Question: I have this part of code:
'''
<% current_user.meta_accounts.each do |meta_account| %>
<%= content_tag(:li, link_to(meta_account.name, 'javascript:void(0)')) %>
<% end %>
'''
So, I want Rails to show all my 'MetaAccount's in list, but I get this:
'''
<li><a href="javascript:void(0)">Wallet</a></li>
<li><a href="javascript:void(0)">Credit card</a></li>
<li><a href="javascript:void(0)">Debit card</a></li>
<li><a href="javascript:void(0)">Debts</a></li>
<li><a href="javascript:void(0)">javascript:void(0)</a></li> #This is the problem
'''
So, it also shows me 'MetaAccount', which isn't created yet.
In my MetaAccounts table I have this. I'm using Postgres.

So, it also shows me the last row, where row_number is '*'. I don't know why, and how to avoid this.
Thanks for any help!
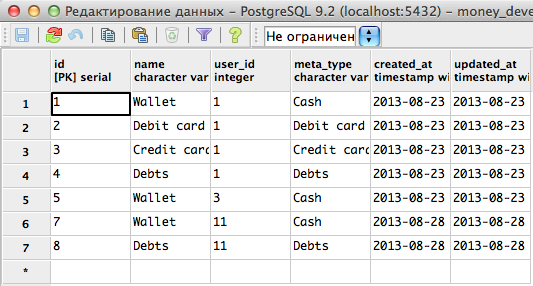
Answer: Try:
'''
<% current_user.meta_accounts.select(&:persisted?).each do |meta_account| %>
<%= content_tag(:li, link_to(meta_account.name, 'javascript:void(0)')) %>
<% end %>
'''